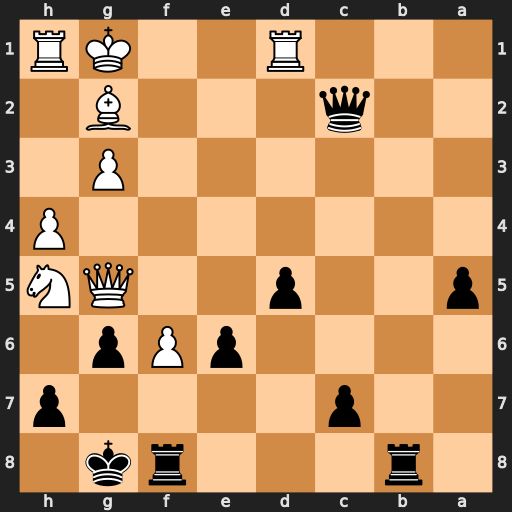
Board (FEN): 1r3rk1/2p4p/4pPp1/p2p2QN/7P/6P1/2q3B1/3R2KR
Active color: b
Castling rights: -
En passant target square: -
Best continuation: Qxd1+ Kh2 Qxh5